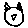
Label: cat